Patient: sex F, age 63
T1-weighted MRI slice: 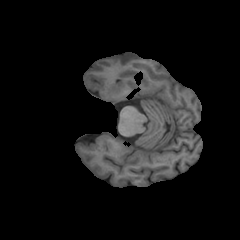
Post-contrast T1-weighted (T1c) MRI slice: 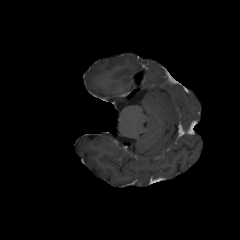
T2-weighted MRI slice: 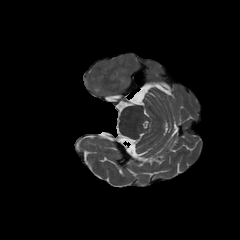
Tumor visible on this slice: no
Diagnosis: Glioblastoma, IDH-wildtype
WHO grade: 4